Field crop: maize
Growth stage: 1
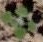
Species: chenopodium